二年级 · 度量几何学
图 ( ) 中的角最多。
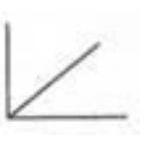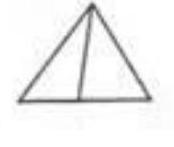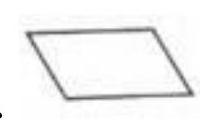
A.

B.

c.

答案: B